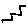
Label: zigzag